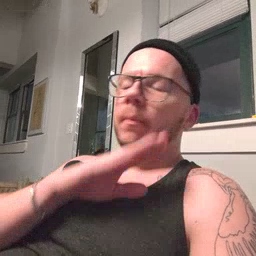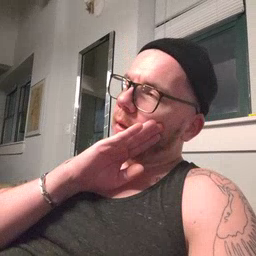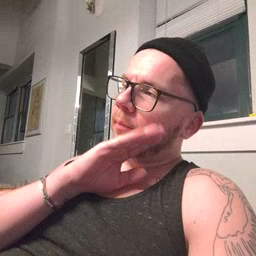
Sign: bed